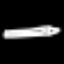
Label: pencil